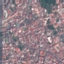
Label: Residential